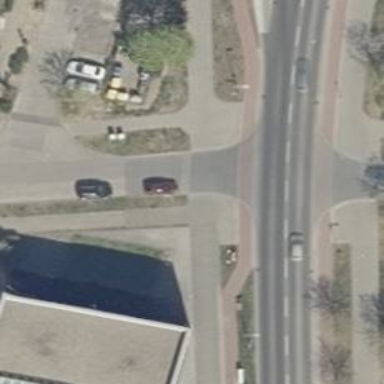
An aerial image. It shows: Unmarked road crossing.